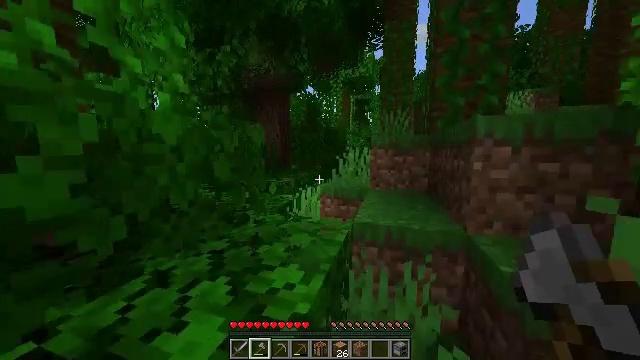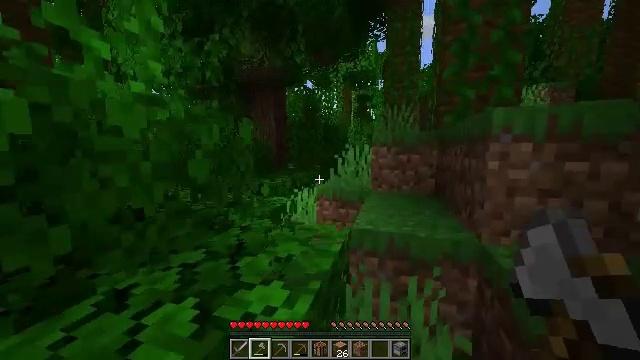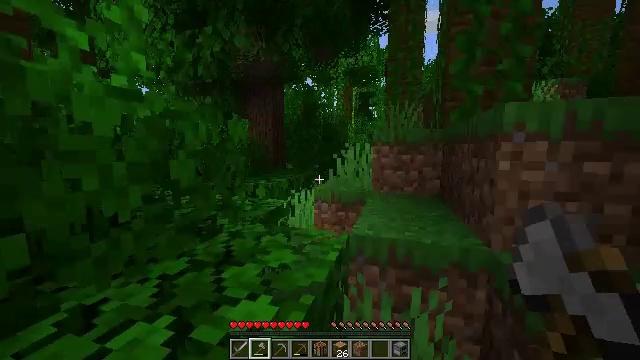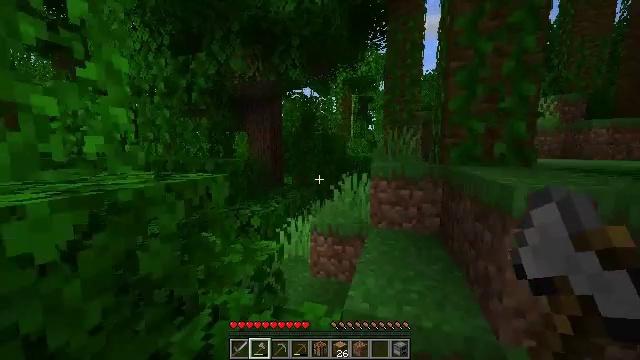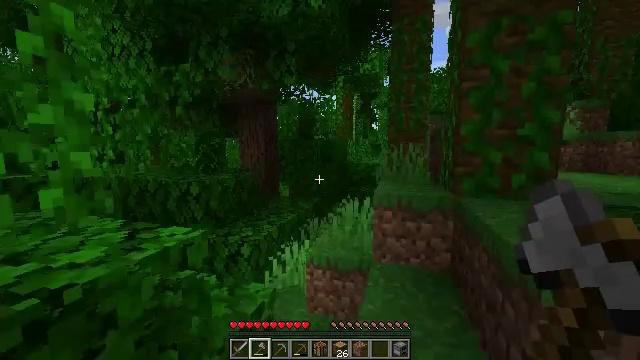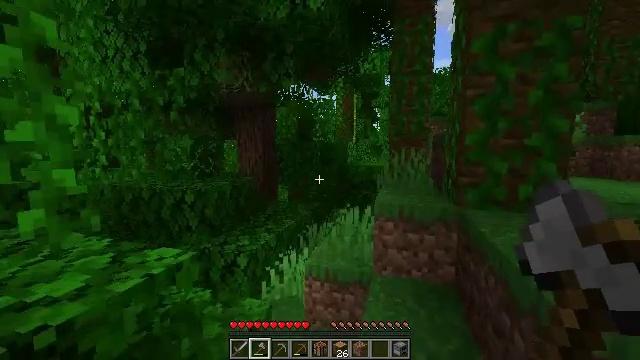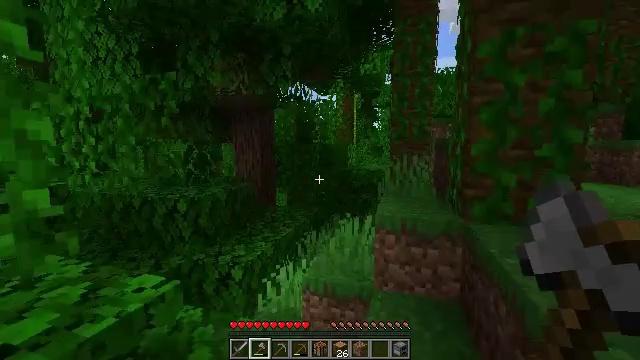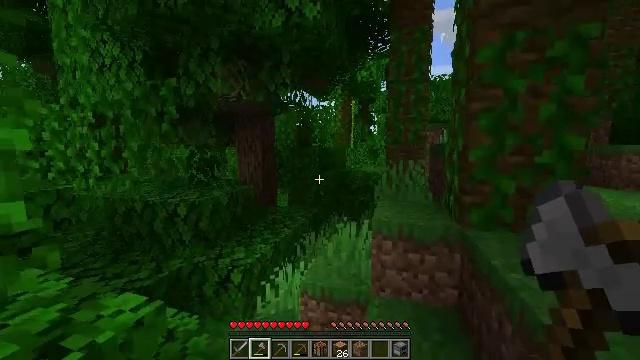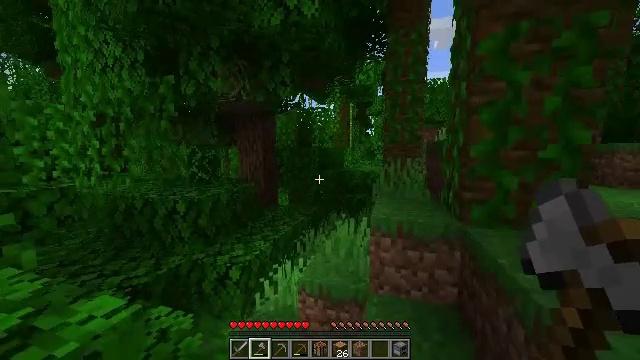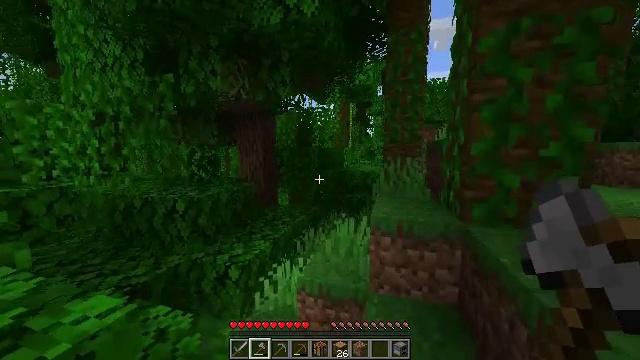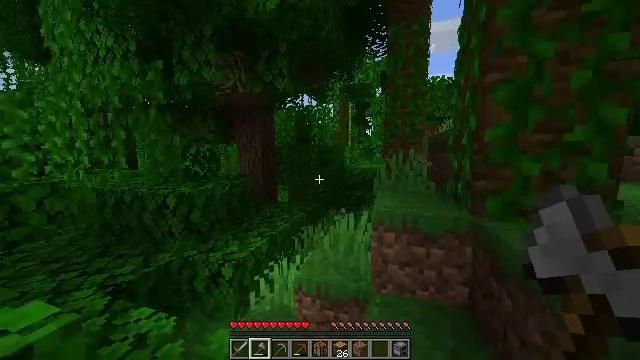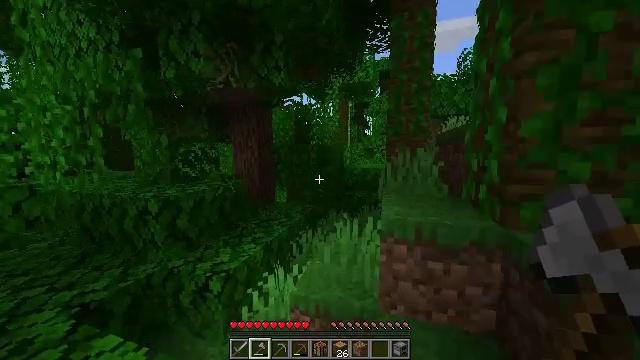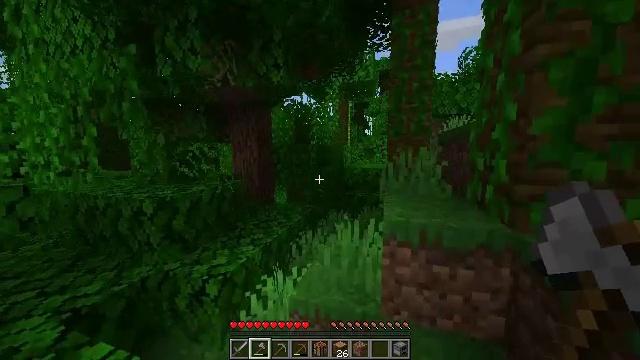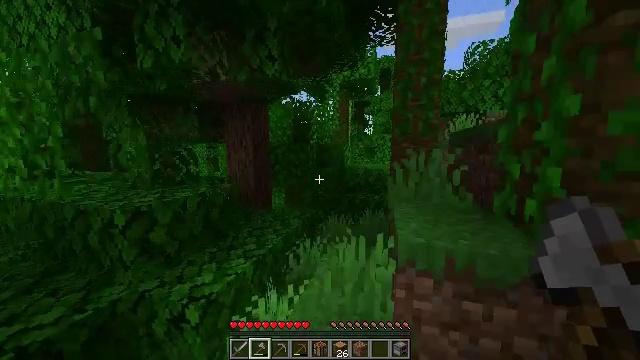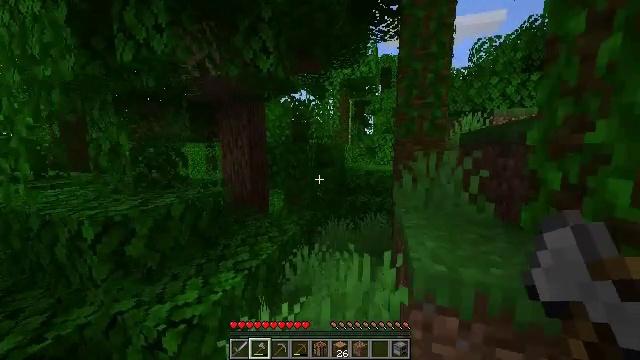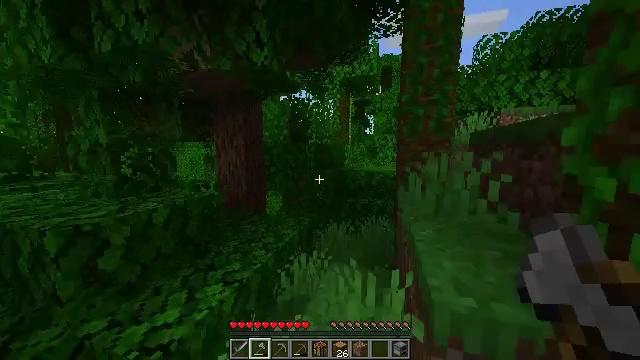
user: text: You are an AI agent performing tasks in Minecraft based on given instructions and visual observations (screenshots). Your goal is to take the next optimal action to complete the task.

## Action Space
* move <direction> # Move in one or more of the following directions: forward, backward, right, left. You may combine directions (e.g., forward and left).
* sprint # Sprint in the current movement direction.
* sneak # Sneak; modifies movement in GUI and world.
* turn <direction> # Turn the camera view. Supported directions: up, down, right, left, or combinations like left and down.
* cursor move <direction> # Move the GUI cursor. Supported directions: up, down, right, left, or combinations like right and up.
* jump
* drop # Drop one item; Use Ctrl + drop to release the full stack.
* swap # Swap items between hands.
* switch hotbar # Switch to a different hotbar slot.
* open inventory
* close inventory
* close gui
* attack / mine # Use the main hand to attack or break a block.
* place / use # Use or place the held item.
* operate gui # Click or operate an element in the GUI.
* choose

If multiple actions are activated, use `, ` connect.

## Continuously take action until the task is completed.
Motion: motion action
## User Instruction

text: Collect bamboo for crafting.
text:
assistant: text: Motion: move forward, sprint
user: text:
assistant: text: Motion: move forward, sprint, jump
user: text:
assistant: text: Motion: move forward, sprint, jump
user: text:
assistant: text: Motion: move forward, sprint, jump
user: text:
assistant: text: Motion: move forward, sprint, jump
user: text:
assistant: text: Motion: move forward, sprint, jump
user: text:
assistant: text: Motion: move forward, sprint, jump
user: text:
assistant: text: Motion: move forward, sprint
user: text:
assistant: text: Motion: move forward, sprint
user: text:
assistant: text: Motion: move forward, sprint
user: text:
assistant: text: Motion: move forward, sprint
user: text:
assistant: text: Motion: move forward, sprint
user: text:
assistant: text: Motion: move forward, sprint
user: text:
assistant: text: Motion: move forward, sprint
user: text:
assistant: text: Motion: move forward, sprint
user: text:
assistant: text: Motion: move forward, sprint
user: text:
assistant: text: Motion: move forward, sprint
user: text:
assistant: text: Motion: move forward, sprint
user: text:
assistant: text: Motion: move forward, sprint
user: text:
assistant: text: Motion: move forward, sprint
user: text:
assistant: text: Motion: move forward, sprint
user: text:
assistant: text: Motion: move forward, sprint
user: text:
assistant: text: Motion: move forward, sprint
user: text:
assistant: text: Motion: move forward, sprint
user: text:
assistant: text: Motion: move forward, sprint
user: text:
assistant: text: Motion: move forward, sprint
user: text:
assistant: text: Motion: move forward, sprint
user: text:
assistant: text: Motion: move forward, sprint
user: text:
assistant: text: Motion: move forward, sprint, jump
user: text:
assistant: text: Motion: move forward, sprint, jump